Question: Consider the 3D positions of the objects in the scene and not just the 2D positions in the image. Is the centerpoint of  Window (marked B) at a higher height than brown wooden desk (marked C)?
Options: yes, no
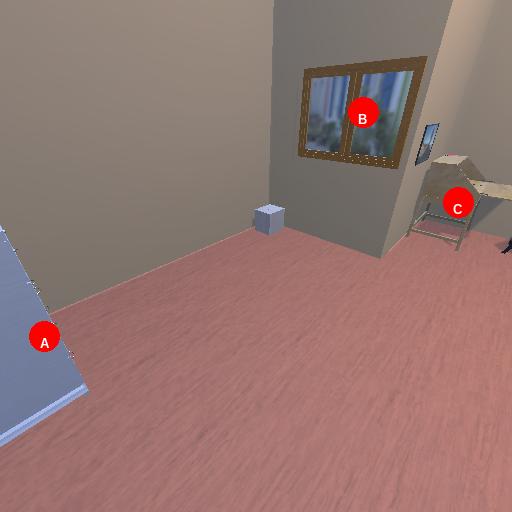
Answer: yes